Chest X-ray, PA view. Patient: 58 years old, sex M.
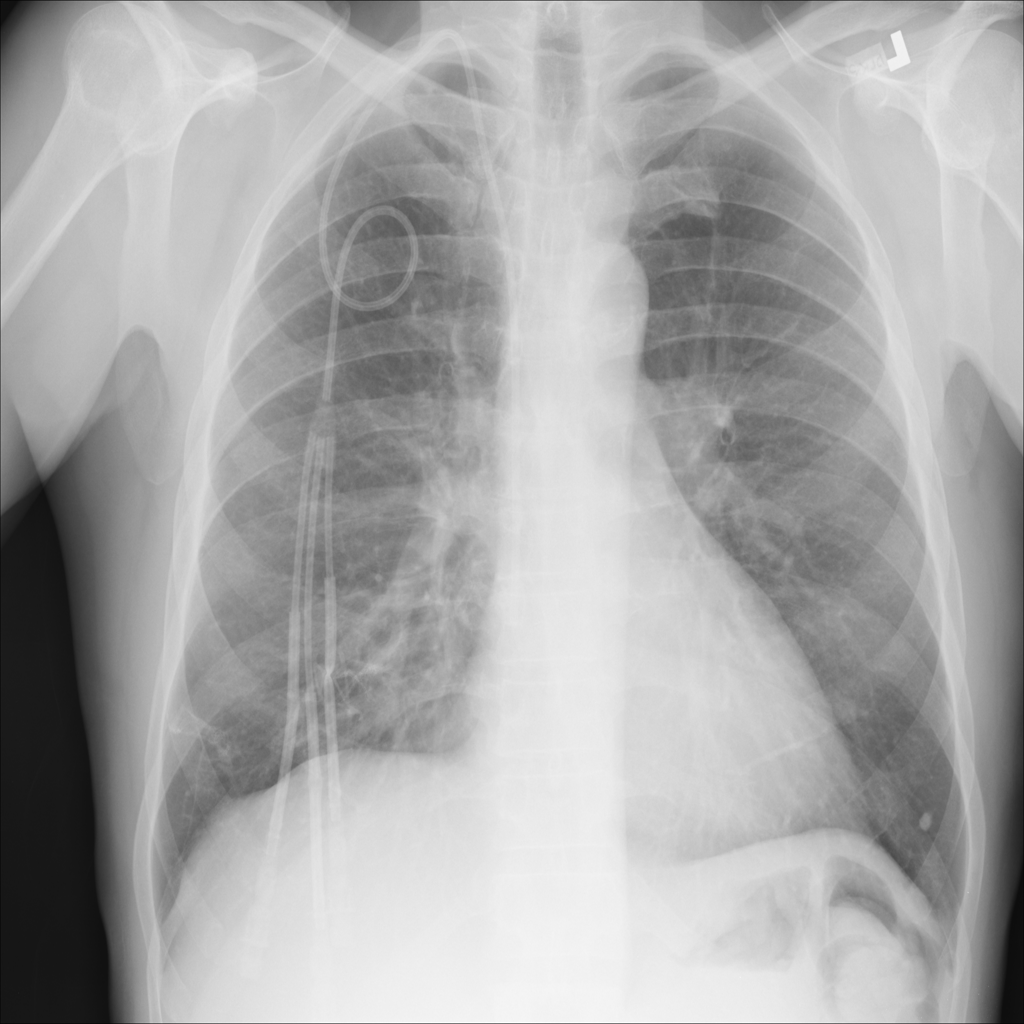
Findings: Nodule